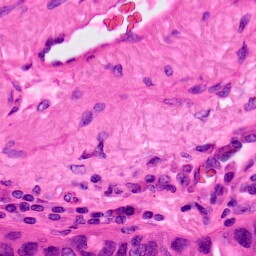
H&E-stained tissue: Lung